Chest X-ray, AP view. Patient: 36 years old, sex F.
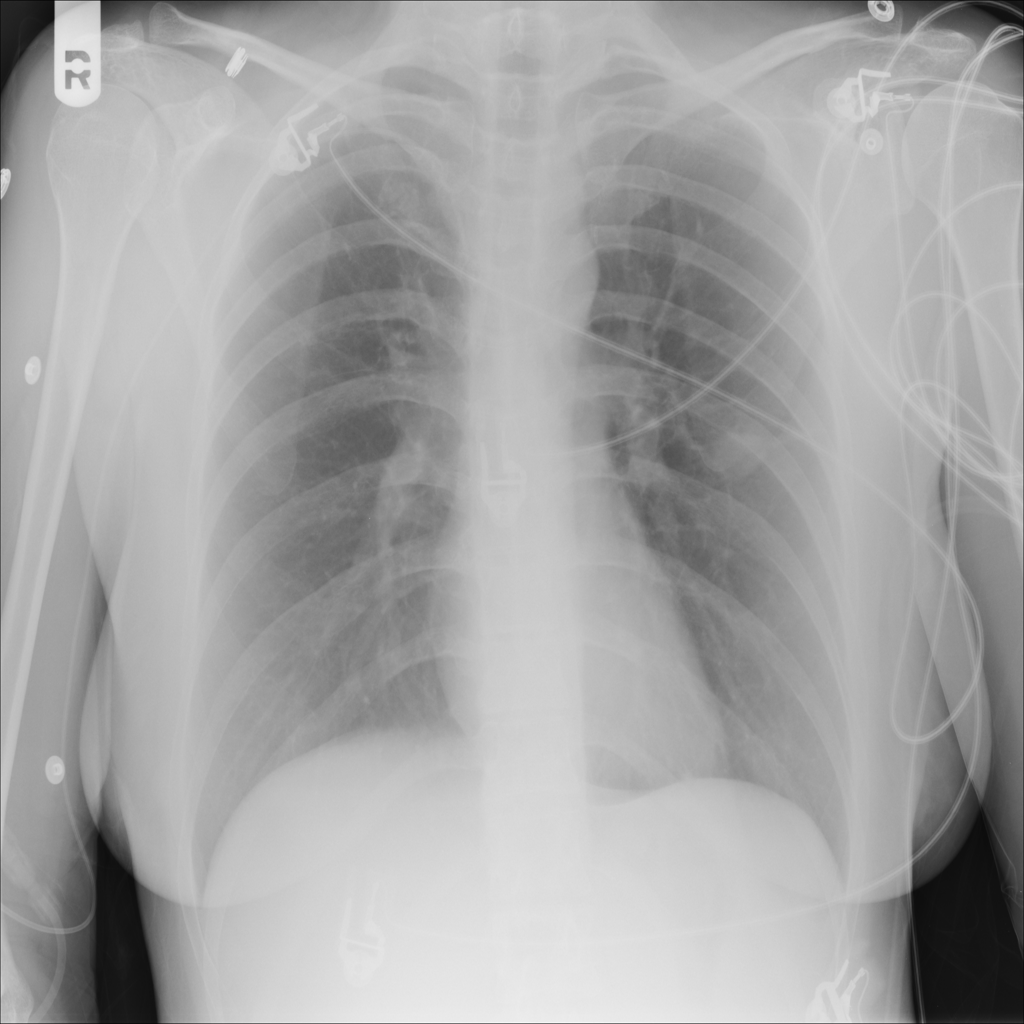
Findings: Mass